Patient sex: F
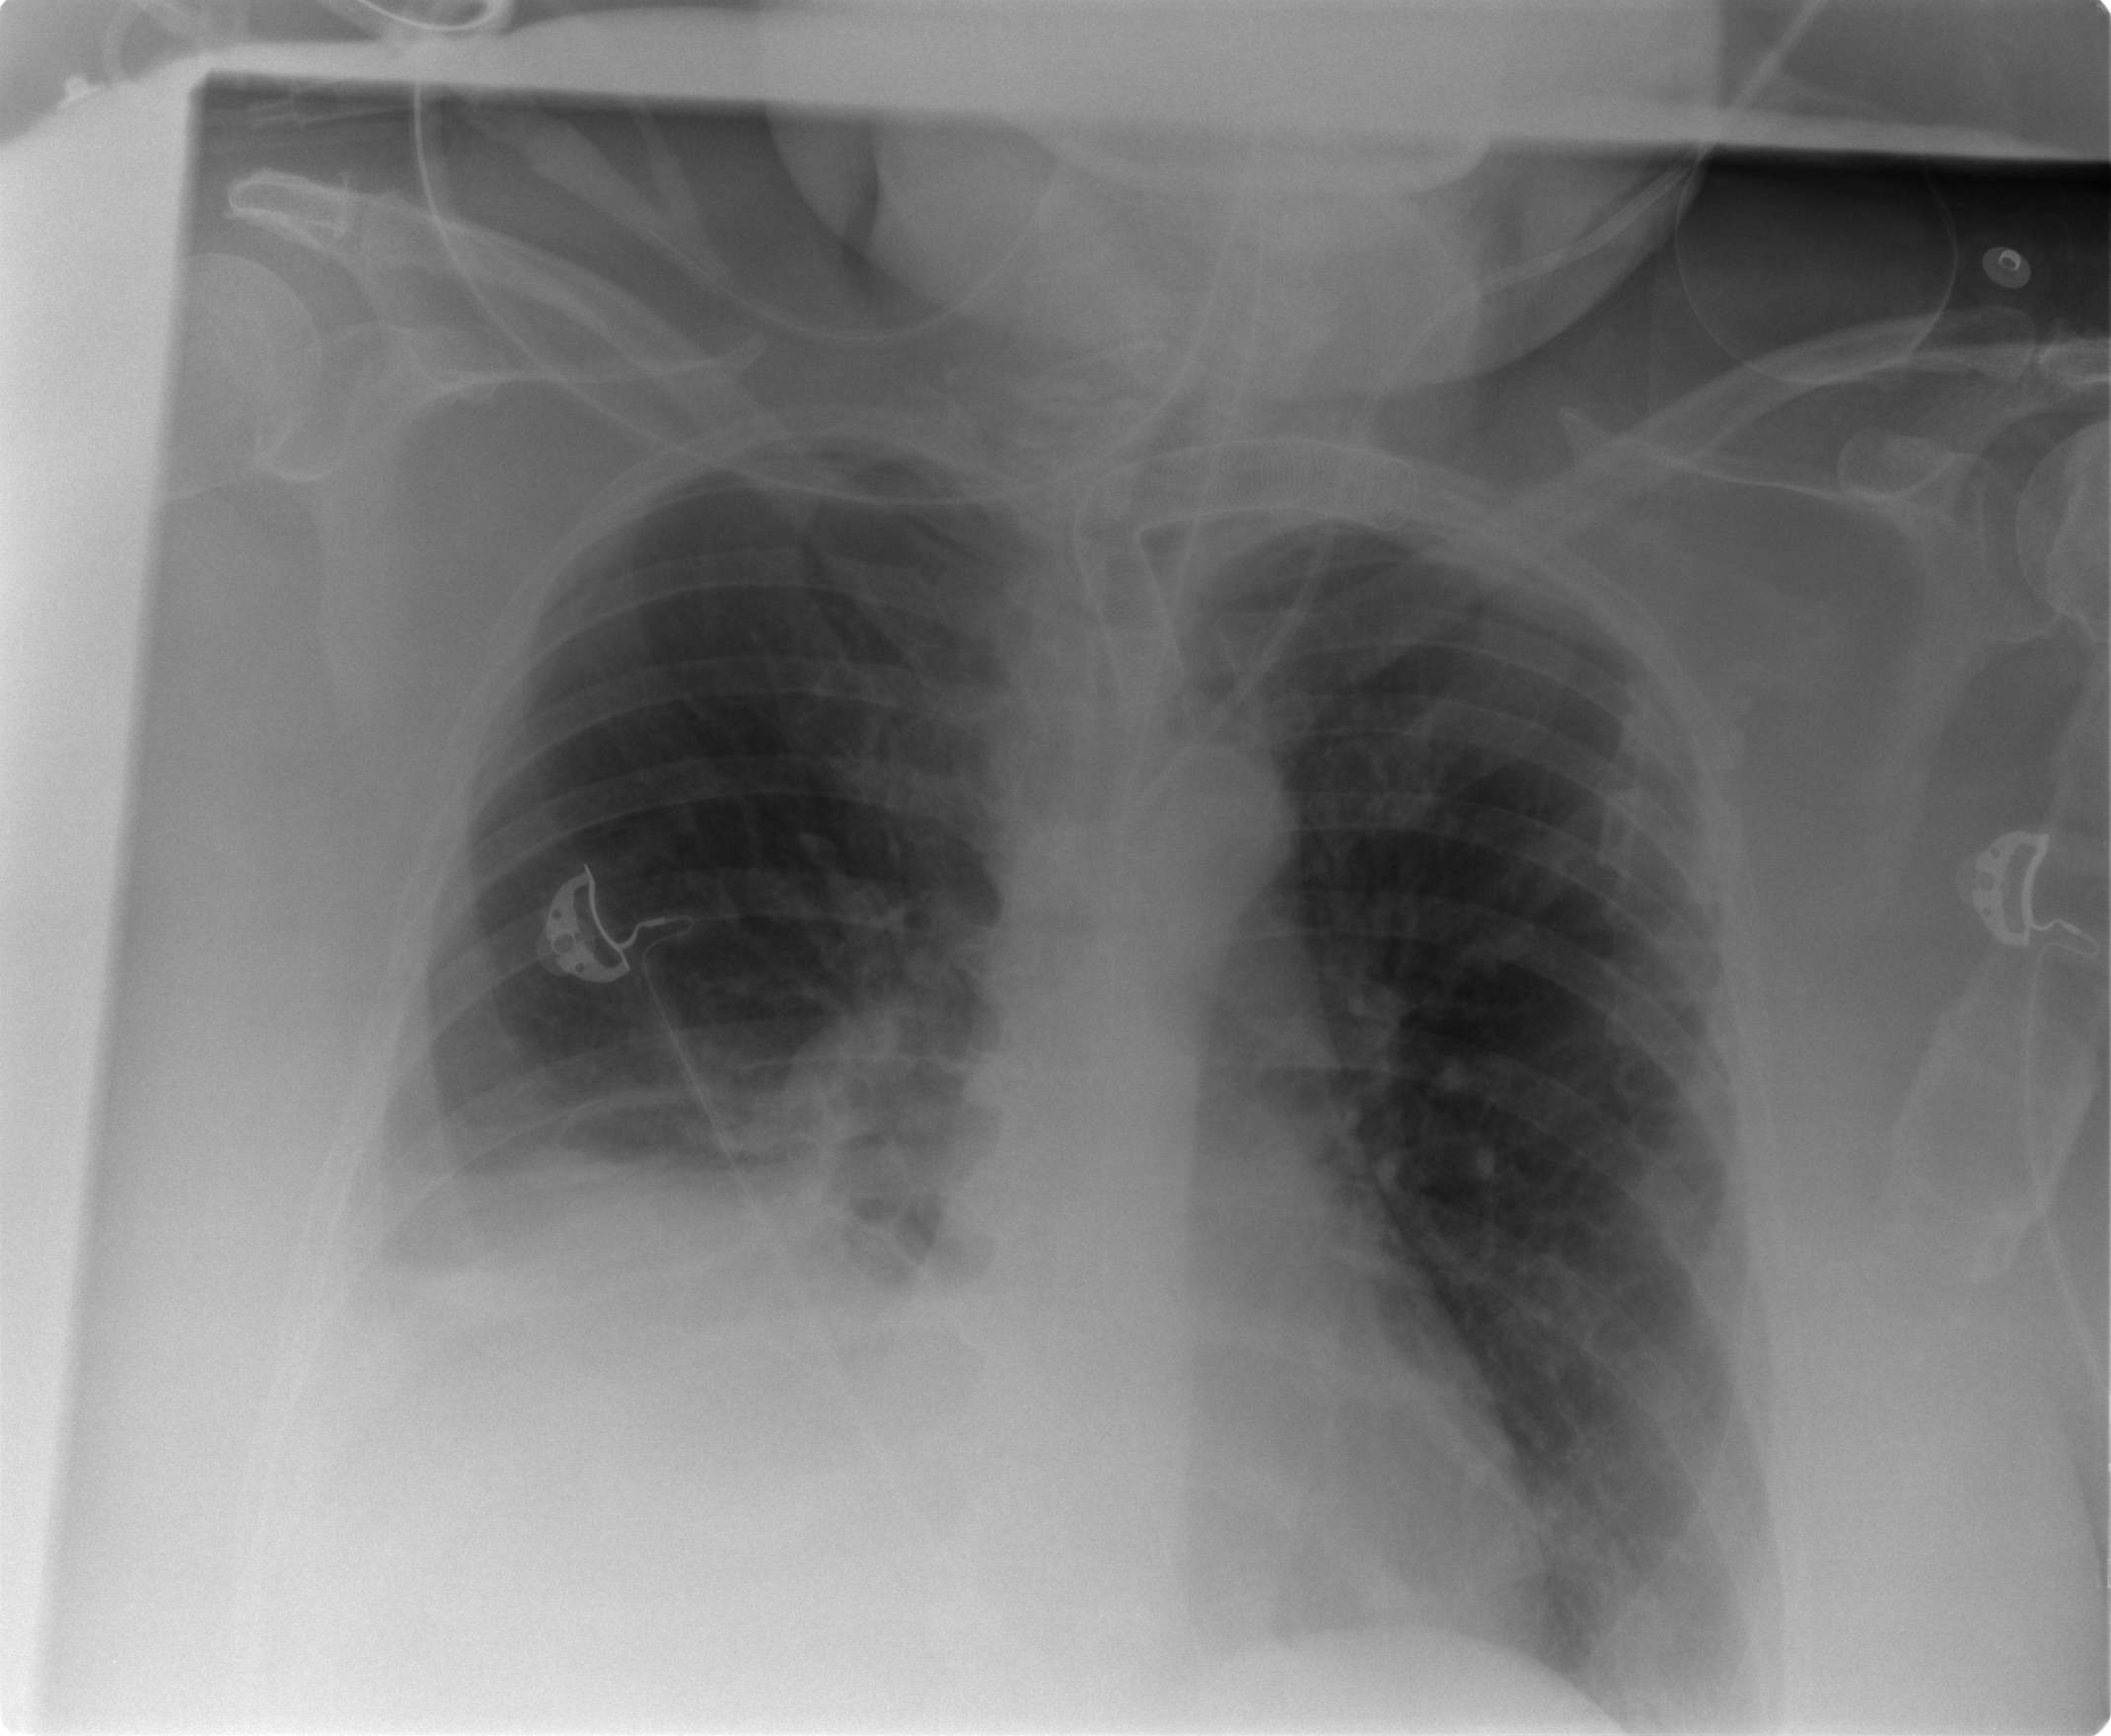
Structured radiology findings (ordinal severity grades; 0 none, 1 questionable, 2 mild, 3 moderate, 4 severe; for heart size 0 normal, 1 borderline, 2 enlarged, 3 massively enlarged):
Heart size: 1
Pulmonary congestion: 2
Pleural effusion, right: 0
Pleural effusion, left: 1
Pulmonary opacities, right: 2
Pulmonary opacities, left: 2
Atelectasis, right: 2
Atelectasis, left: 2